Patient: sex M, age 78
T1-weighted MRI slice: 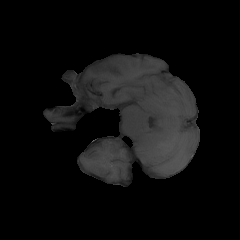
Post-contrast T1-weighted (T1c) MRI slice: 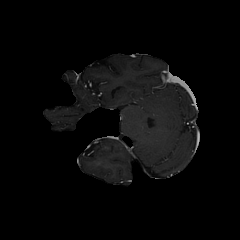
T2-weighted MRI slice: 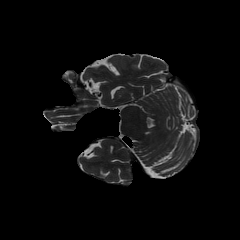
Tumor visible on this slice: no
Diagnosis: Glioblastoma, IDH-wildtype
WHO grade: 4